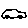
Label: car